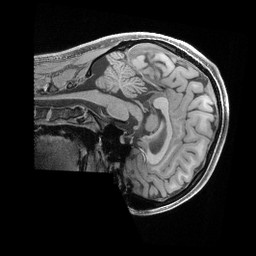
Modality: T1w
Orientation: sagittal
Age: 22
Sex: female
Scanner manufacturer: siemens
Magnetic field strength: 3 T
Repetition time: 2.4 s
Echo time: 0.00241 s